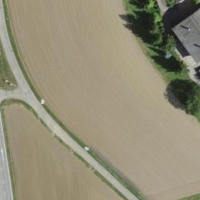
EUNIS habitat code: 25
Species observed at this site:
Fallopia convolvulus